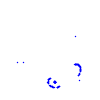
Particle: kaon